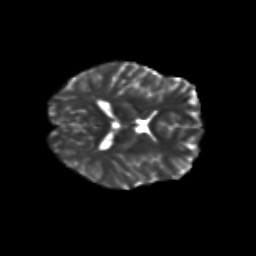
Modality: T2w
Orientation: axial
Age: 24
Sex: female
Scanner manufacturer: siemens
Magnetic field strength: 3 T
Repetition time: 3.5 s
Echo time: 0.125 s